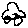
Label: car